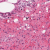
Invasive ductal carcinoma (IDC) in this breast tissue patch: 0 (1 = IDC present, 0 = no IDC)